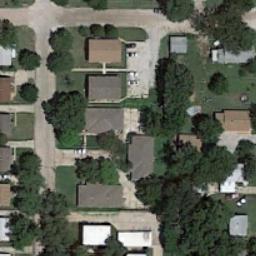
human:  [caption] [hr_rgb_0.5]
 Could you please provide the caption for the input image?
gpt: There are many buildings in medium residential area .

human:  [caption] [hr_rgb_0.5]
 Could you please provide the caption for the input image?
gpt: The medium residential is on the grass next to some trees and road .

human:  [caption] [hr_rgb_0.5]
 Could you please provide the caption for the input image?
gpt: The houses in the medium - sized residential area are arranged irregularly .

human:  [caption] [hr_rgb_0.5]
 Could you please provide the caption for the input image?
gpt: The medium residential area has some neatly arranged houses and trees .

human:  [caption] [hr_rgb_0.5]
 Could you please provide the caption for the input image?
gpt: There are some brown buildings on the medium residential area .